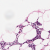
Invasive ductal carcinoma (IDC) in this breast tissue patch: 1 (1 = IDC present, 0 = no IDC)